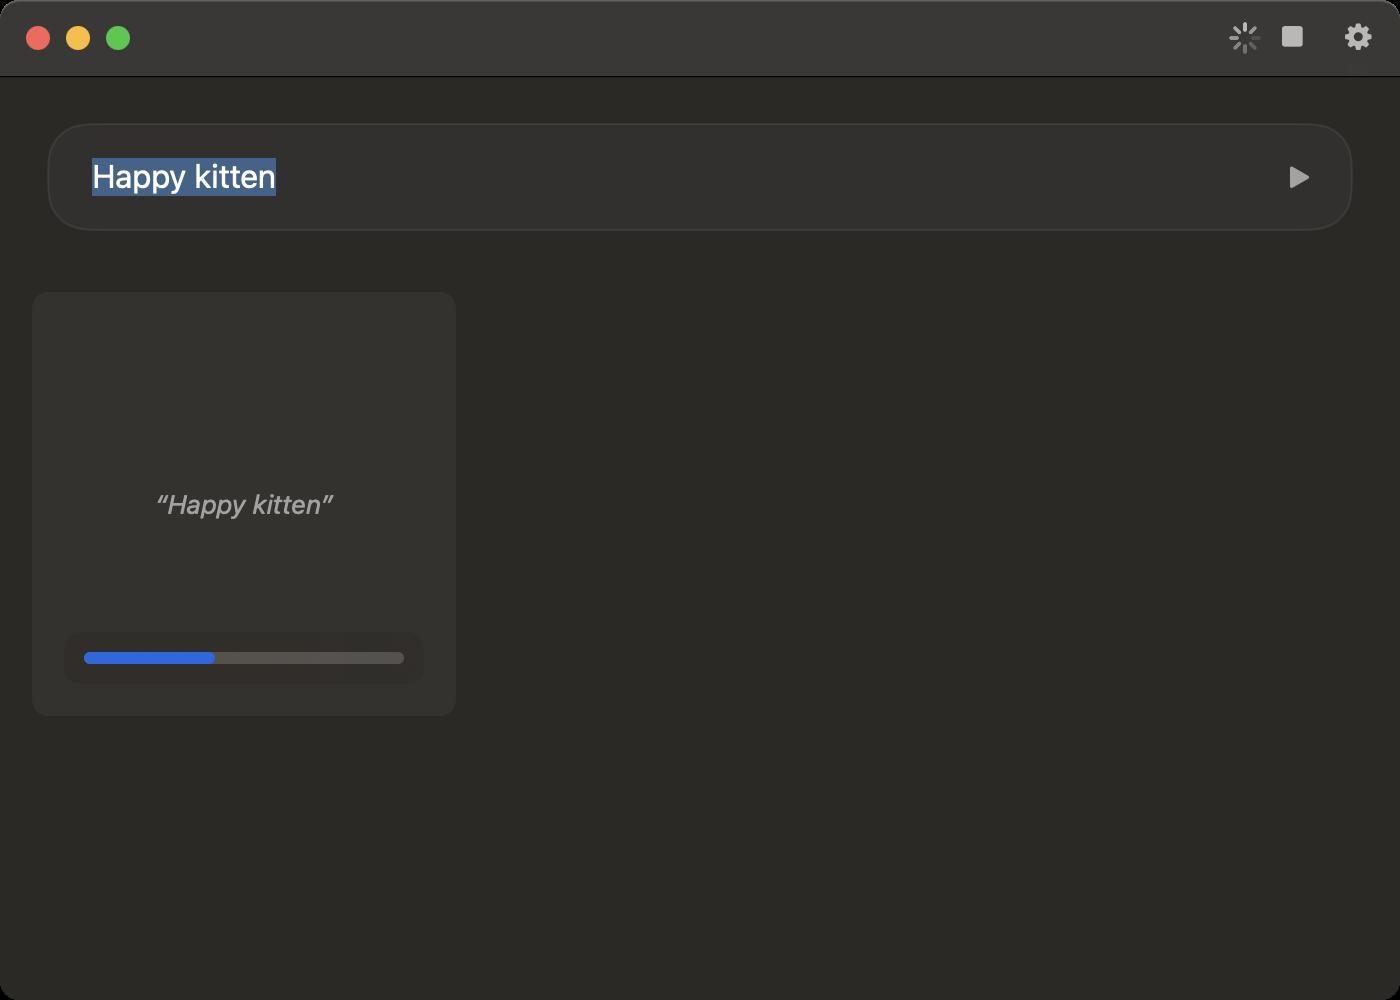
Accessibility tree:
{"name": "", "role": "AXWindow", "description": null, "role_description": "standard window", "value": null, "position": "514.00;285.00", "size": "700;500", "children": [{"name": null, "role": "AXGroup", "description": null, "role_description": "group", "value": null, "position": "0.00;0.00", "size": "700;500", "children": [{"name": null, "role": "AXTextField", "description": null, "role_description": "text field", "value": "Happy kitten", "position": "46.00;79.00", "size": "576;19", "children": []}, {"name": null, "role": "AXButton", "description": "Generate", "role_description": "button", "value": null, "position": "635.50;74.00", "size": "28;29", "children": []}, {"name": null, "role": "AXScrollArea", "description": null, "role_description": "scroll area", "value": null, "position": "0.00;130.00", "size": "700;371", "children": [{"name": null, "role": "AXOpaqueProviderGroup", "description": null, "role_description": "collection", "value": null, "position": "16.00;146.00", "size": "212;212", "children": [{"name": null, "role": "AXImage", "description": null, "role_description": "image", "value": null, "position": "16.00;146.00", "size": "212;212", "children": []}, {"name": null, "role": "AXStaticText", "description": null, "role_description": "text", "value": "“Happy kitten”", "position": "77.25;244.00", "size": "90;16", "children": []}, {"name": null, "role": "AXProgressIndicator", "description": null, "role_description": "progress indicator", "value": 0.3870967741935484, "position": "42.00;320.00", "size": "160;18", "children": []}]}]}]}, {"name": null, "role": "AXToolbar", "description": null, "role_description": "toolbar", "value": null, "position": "0.00;0.00", "size": "700;38", "children": [{"name": null, "role": "AXGroup", "description": null, "role_description": "group", "value": null, "position": "610.00;0.00", "size": "52;38", "children": [{"name": null, "role": "AXGroup", "description": null, "role_description": "group", "value": null, "position": "614.50;11.00", "size": "16;16", "children": [{"name": null, "role": "AXBusyIndicator", "description": null, "role_description": "busy indicator", "value": 0.0, "position": "614.50;11.00", "size": "16;16", "children": []}]}, {"name": null, "role": "AXGroup", "description": null, "role_description": "group", "value": null, "position": "639.50;7.25", "size": "14;16", "children": [{"name": null, "role": "AXButton", "description": "Stop", "role_description": "button", "value": null, "position": "639.50;7.25", "size": "14;16", "children": []}]}]}, {"name": null, "role": "AXButton", "description": "Quick Settings", "role_description": "button", "value": null, "position": "662.00;0.00", "size": "34;38", "children": [{"name": null, "role": "AXButton", "description": "Quick Settings", "role_description": "button", "value": null, "position": "671.50;8.75", "size": "16;16", "children": []}]}]}, {"name": null, "role": "AXButton", "description": null, "role_description": "close button", "value": null, "position": "12.00;11.00", "size": "14;16", "children": []}, {"name": null, "role": "AXButton", "description": null, "role_description": "full screen button", "value": null, "position": "52.00;11.00", "size": "14;16", "children": [{"name": null, "role": "AXGroup", "description": null, "role_description": "group", "value": null, "position": "52.00;11.00", "size": "14;16", "children": [{"name": null, "role": "AXGroup", "description": null, "role_description": "group", "value": null, "position": "52.00;11.00", "size": "14;16", "children": []}]}]}, {"name": null, "role": "AXButton", "description": null, "role_description": "minimize button", "value": null, "position": "32.00;11.00", "size": "14;16", "children": []}, {"name": null, "role": "AXStaticText", "description": null, "role_description": "text", "value": "", "position": "76.00;0.00", "size": "534;38", "children": []}]}